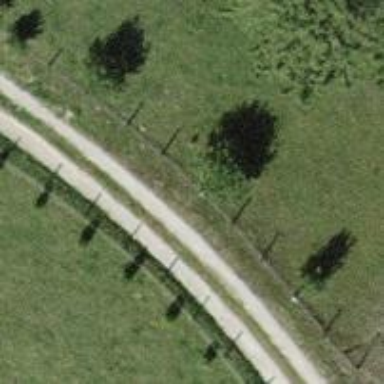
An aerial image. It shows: Track with grade 3 surface.